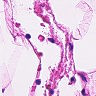
Metastatic tissue present: no